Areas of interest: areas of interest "Cemetery"
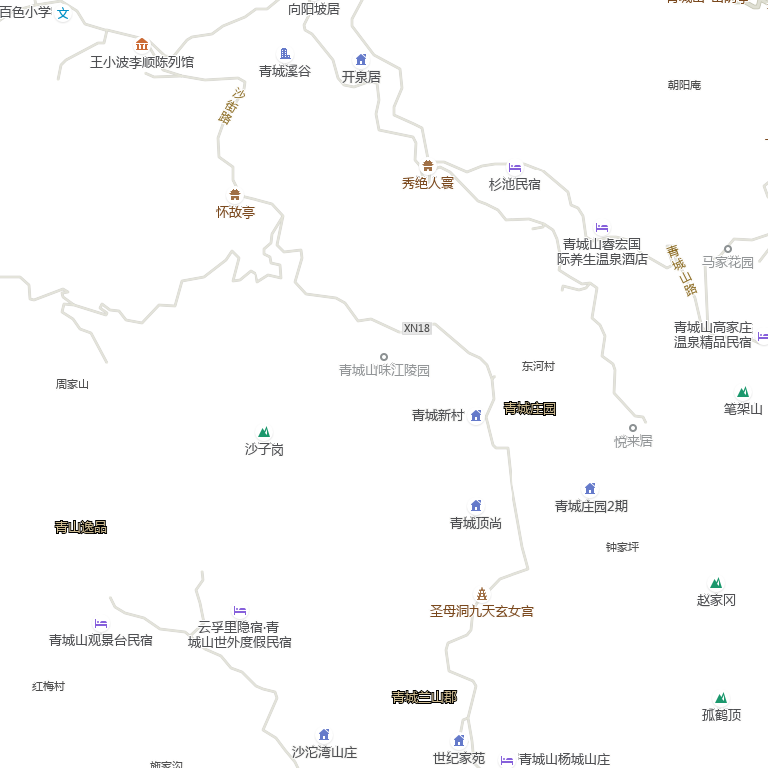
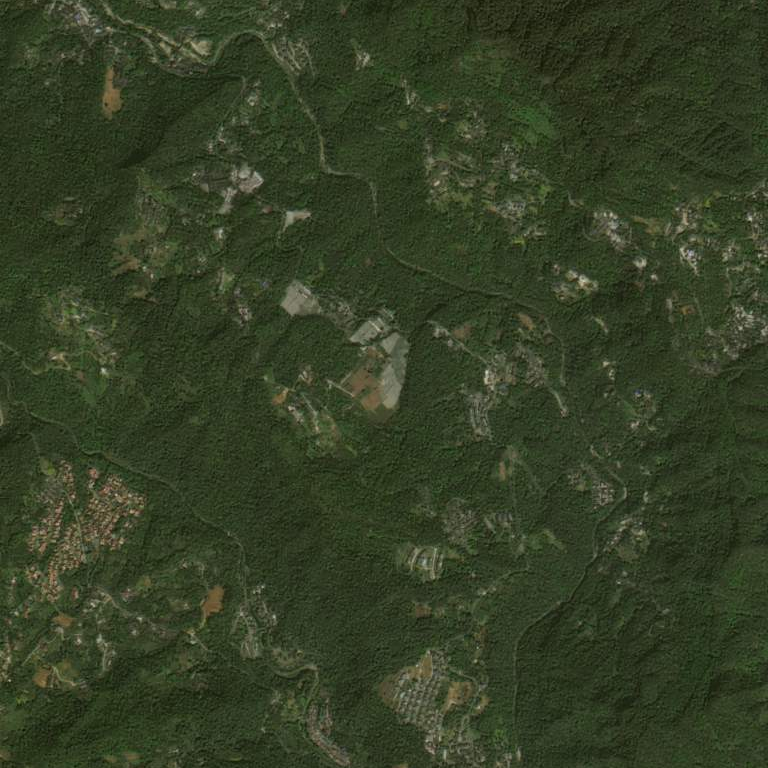